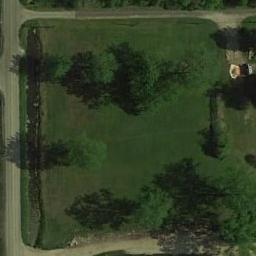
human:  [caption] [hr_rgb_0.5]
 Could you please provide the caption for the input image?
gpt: The green lawn is surrounded by a rectangular road with several trees on the lawn .

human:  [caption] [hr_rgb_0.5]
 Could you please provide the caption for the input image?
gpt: Many trees are on the meadow .

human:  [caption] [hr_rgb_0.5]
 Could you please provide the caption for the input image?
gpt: This meadow has dense grasses and some trees is surrounded by roads .

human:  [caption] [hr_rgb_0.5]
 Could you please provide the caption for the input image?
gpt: The entire image is dominated by grass .

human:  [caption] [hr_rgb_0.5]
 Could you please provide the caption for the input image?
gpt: There are some green trees on the meadow by the roadside .